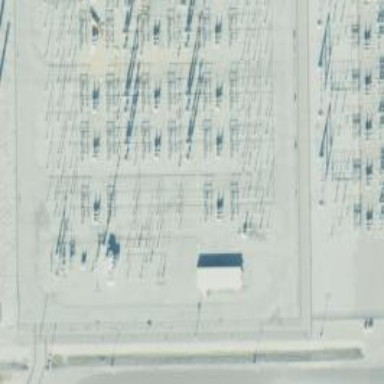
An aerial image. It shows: Switch for power supply.